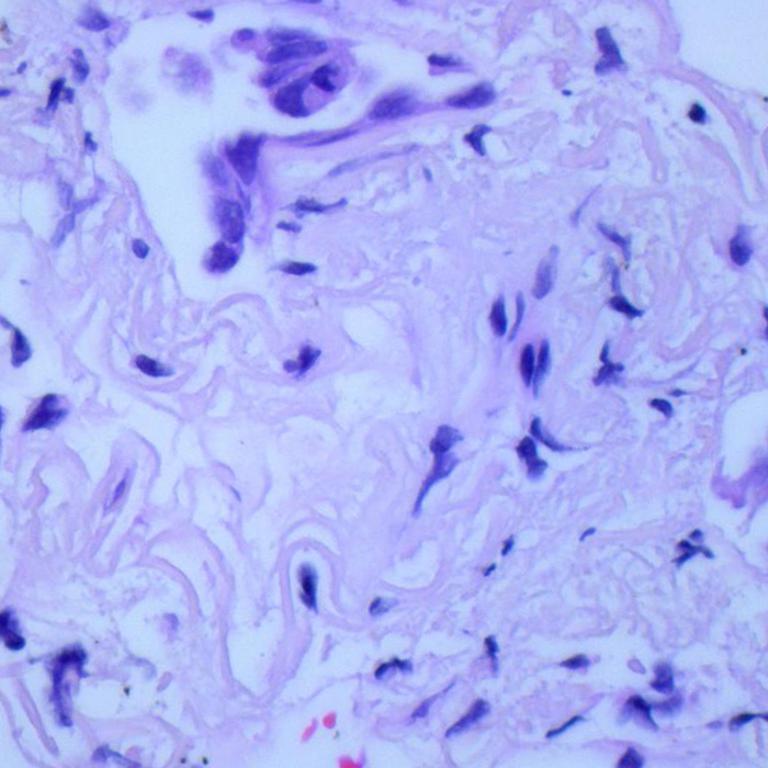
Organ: lung
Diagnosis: adenocarcinomas